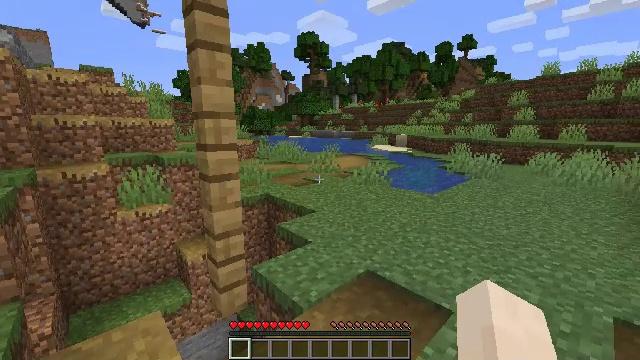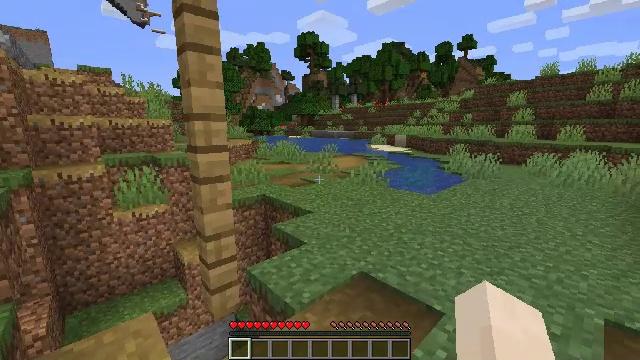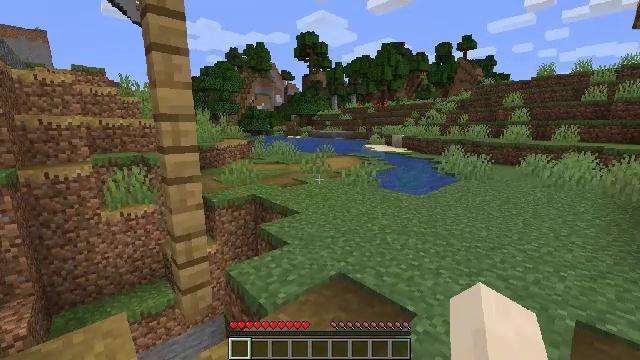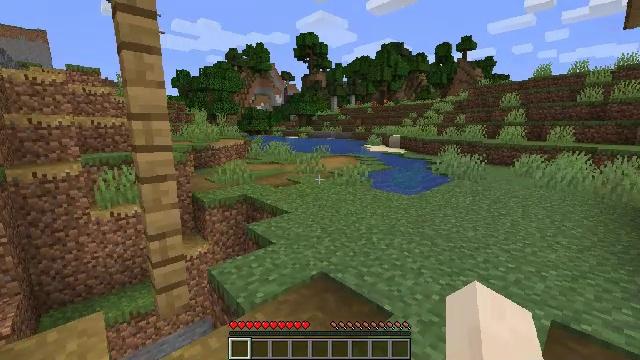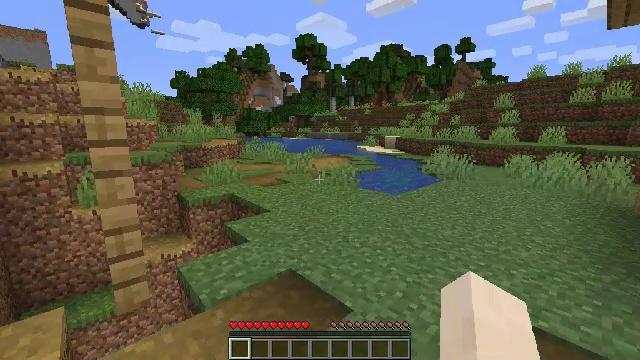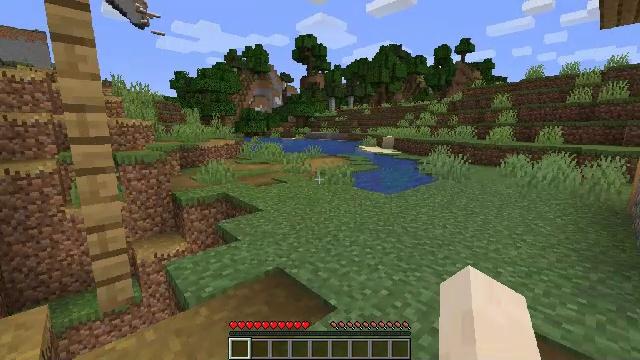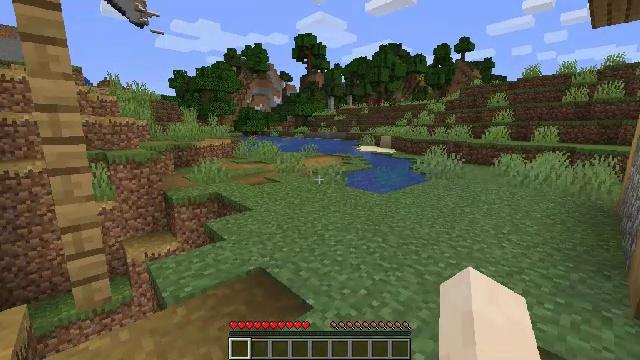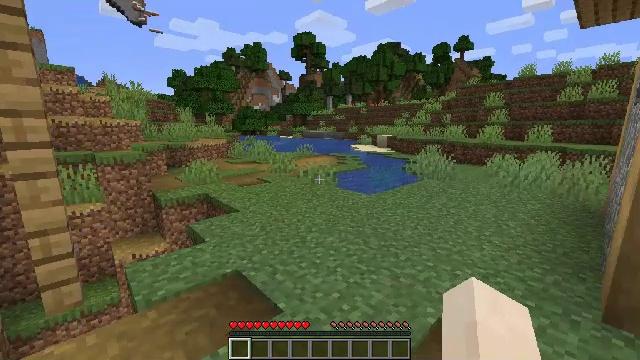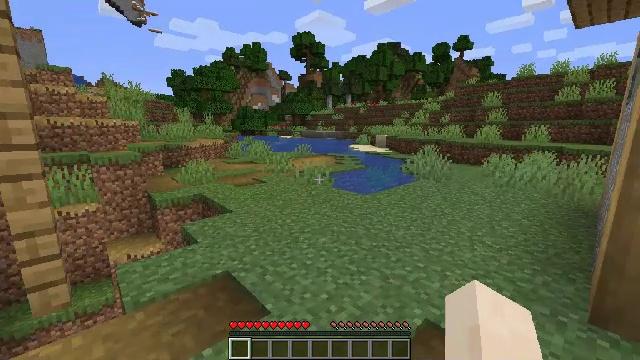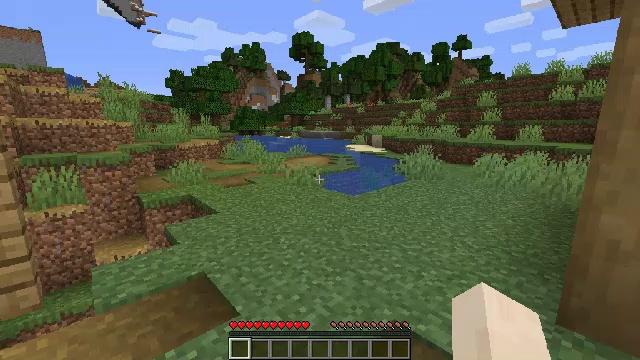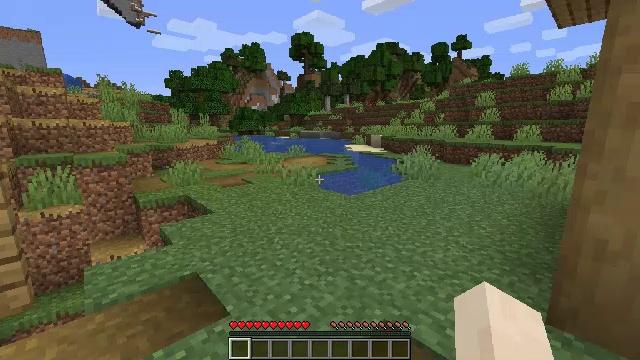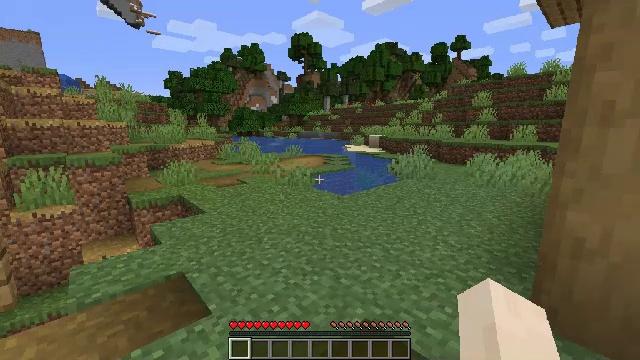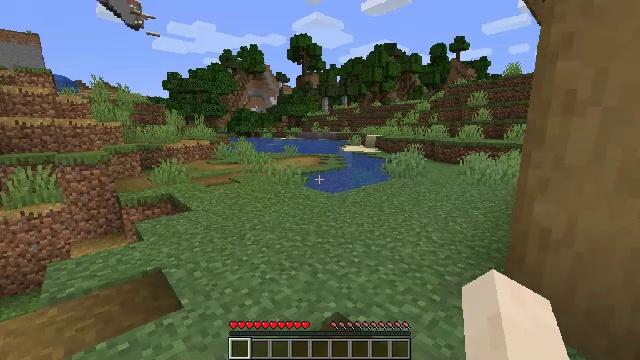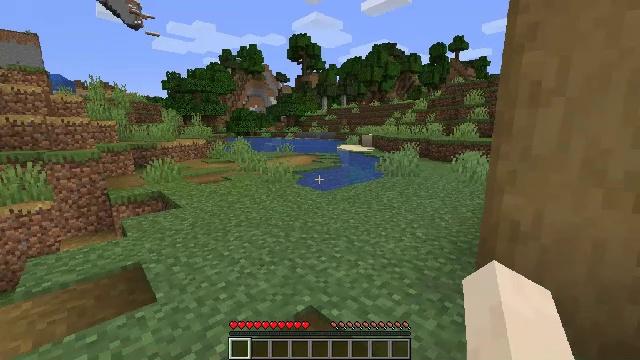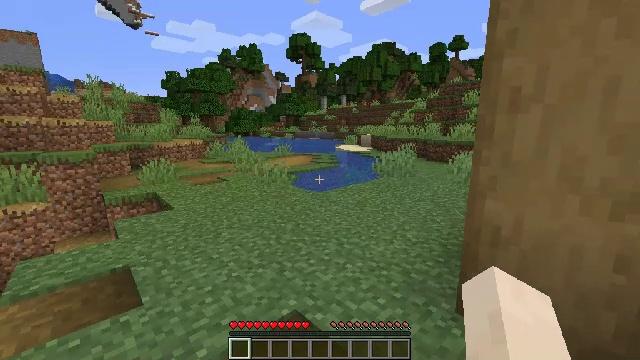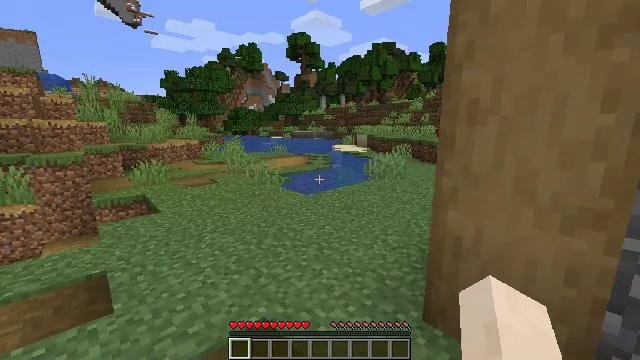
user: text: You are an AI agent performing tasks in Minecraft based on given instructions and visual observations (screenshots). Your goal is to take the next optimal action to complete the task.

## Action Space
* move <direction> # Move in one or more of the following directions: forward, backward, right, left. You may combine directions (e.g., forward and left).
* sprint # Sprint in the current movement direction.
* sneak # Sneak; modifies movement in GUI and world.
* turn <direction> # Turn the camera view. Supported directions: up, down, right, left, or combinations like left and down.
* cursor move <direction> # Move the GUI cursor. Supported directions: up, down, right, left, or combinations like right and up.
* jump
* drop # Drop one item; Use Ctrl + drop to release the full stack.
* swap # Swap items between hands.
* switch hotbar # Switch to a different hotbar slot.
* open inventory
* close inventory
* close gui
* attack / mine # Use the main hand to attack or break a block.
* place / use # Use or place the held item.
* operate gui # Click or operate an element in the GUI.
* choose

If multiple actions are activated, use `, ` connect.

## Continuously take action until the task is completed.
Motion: motion action
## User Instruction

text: Remove a lilac from the inventory.
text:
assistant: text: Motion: move right
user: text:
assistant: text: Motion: move right
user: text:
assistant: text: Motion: move right
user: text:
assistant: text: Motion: move right
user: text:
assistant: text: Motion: move right
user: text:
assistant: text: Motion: move right
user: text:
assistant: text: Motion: move right
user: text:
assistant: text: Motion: move right
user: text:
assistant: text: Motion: move right
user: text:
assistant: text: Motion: move right
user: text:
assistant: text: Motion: move right
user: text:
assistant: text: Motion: move right
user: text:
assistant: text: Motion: move right
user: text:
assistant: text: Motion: move right
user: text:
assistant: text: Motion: move right
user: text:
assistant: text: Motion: move right
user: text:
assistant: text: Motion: move right
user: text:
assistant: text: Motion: move right
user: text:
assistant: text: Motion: move right
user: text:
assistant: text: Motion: move right
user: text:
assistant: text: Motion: move right
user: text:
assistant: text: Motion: move forward and move right
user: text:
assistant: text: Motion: move forward and move right
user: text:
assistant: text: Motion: move forward and move right
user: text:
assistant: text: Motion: move forward and move right
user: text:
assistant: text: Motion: move forward and move right
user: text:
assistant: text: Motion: move forward and move right
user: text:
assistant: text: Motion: move forward and move right
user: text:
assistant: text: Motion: move forward and move right
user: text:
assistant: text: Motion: move forward and move right